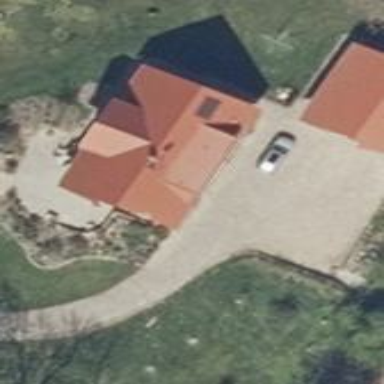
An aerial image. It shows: Simple and straightforward house.